Interaction volume radius: 5 \u00c5
Interaction volume height: 10 \u00c5
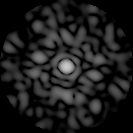
Disorder parameter: 0.7926